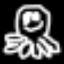
Label: octagon